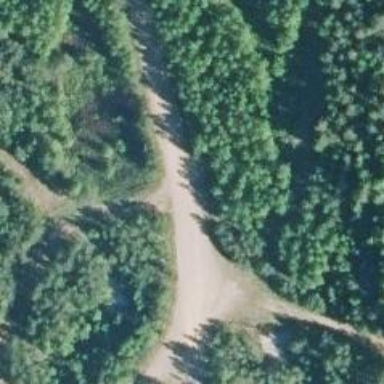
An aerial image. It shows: Unclassified road.